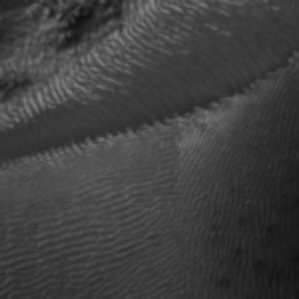
Label: frost